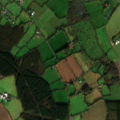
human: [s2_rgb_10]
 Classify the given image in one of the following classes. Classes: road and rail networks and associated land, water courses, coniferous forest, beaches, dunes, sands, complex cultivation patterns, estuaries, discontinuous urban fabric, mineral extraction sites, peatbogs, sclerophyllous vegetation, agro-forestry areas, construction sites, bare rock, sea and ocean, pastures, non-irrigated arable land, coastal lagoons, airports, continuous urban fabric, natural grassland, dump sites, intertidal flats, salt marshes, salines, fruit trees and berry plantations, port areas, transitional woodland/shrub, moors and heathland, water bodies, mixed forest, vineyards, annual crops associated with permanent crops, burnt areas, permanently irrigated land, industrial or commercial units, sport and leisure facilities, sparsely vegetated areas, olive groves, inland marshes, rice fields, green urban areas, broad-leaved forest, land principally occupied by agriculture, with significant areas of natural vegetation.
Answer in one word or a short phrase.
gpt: non-irrigated arable land, pastures, coniferous forest